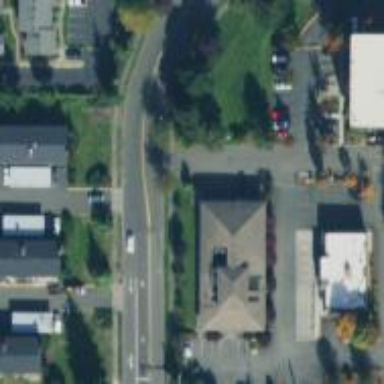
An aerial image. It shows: Tertiary road with separate sidewalk.